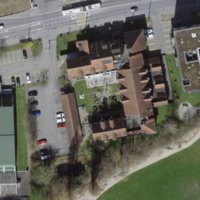
EUNIS habitat code: 55
Species observed at this site:
Hippocrepis emerus